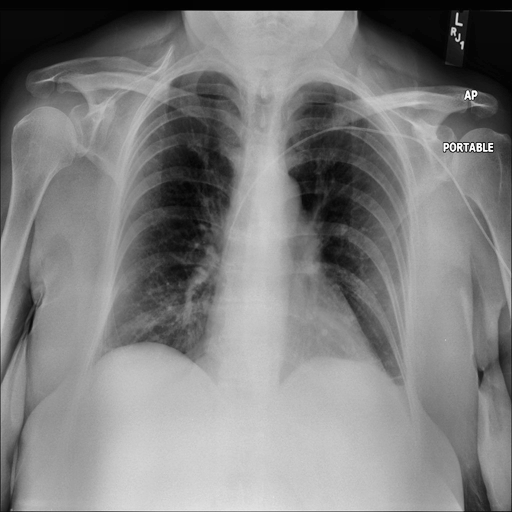
Finding: NORMAL